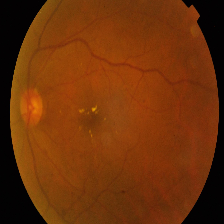
Diabetic retinopathy grade: Proliferative DR